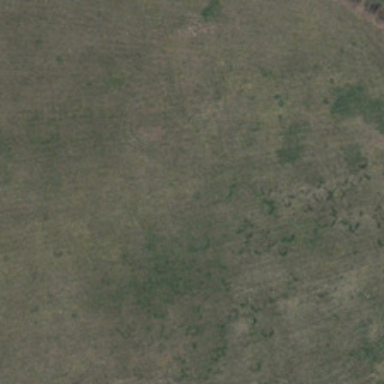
Some small trees are near a piece of green meadow .